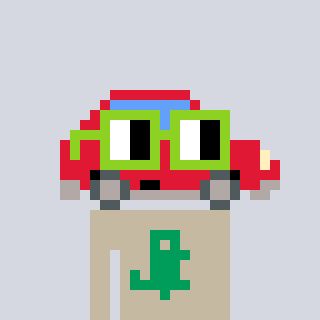
a pixel art character with square light green glasses, a car-shaped head and a bege-colored body on a cool background